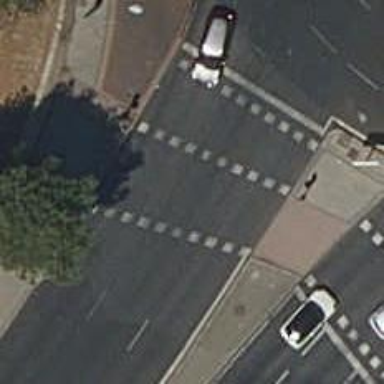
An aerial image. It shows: Road crossing with traffic signals.